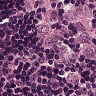
Metastatic tissue present: yes